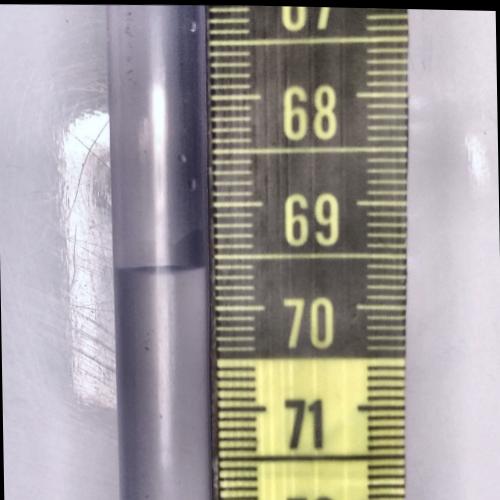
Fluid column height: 69.6 cm